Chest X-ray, AP view. Patient: 43 years old, sex M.
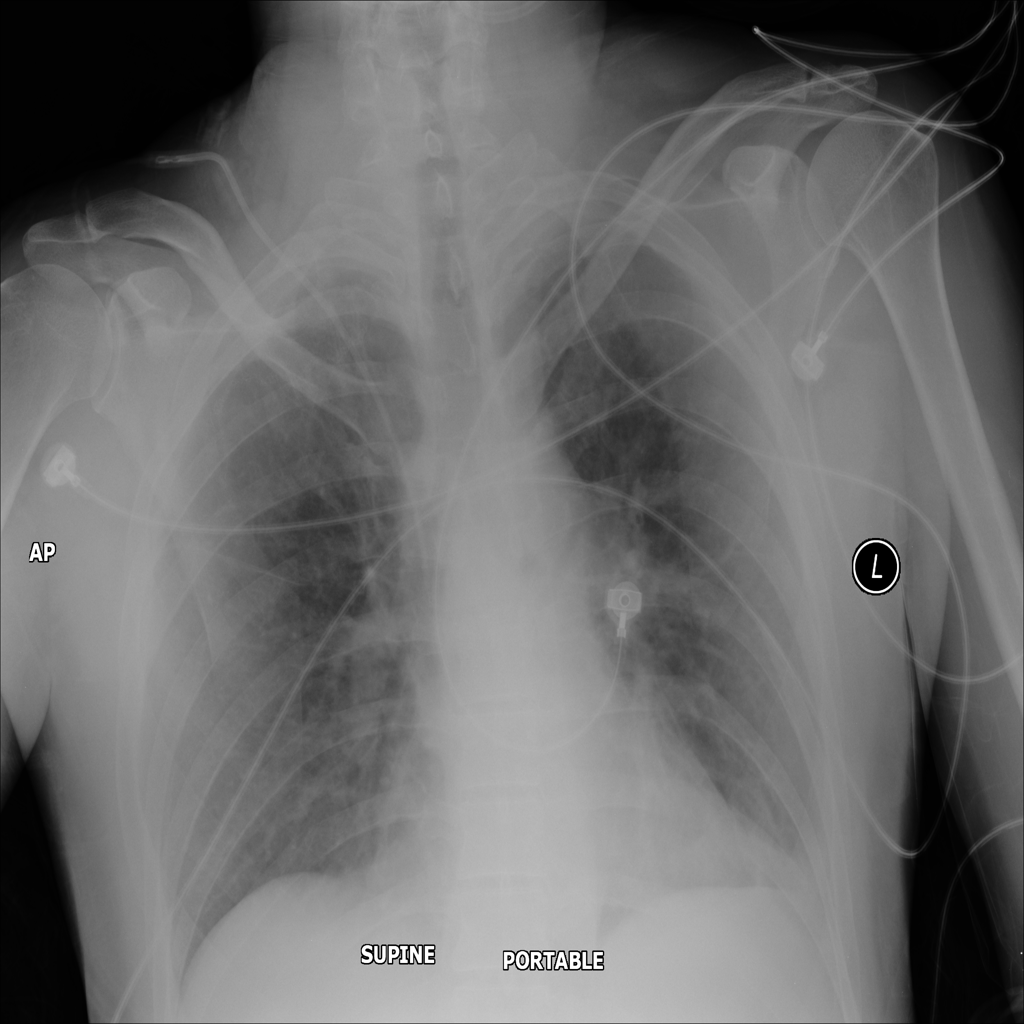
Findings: Atelectasis